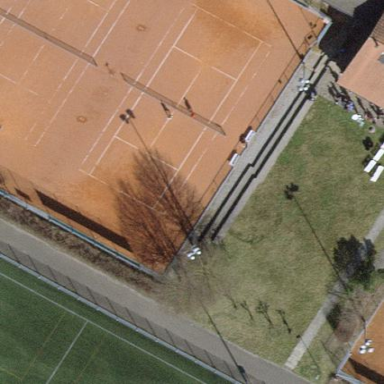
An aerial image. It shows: Tennis pitch with clay surface for leisure sports.